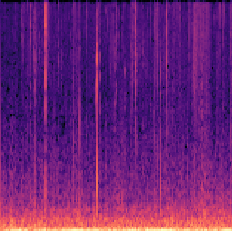
Sound class: Fire crackling